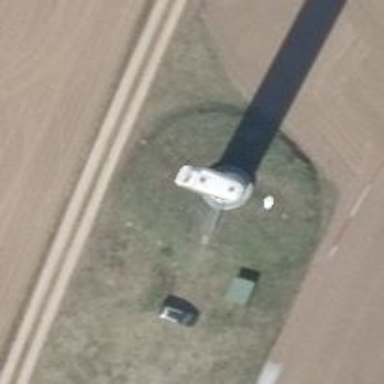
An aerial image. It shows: Wind generator powered by horizontal axis wind turbine.